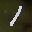
Label: 1